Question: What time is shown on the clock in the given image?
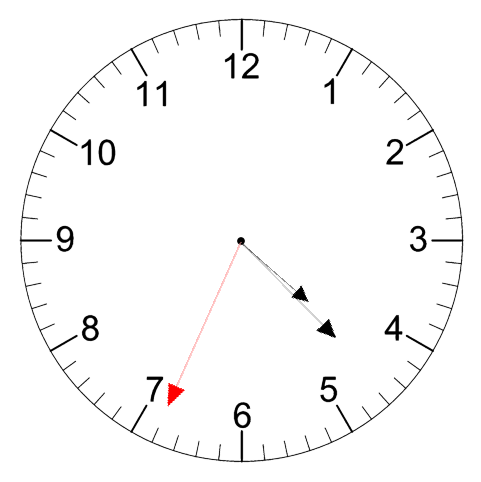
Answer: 04:22:34